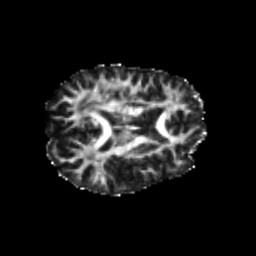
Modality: FA
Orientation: axial
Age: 23
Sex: female
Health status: healthy
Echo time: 0.074 s